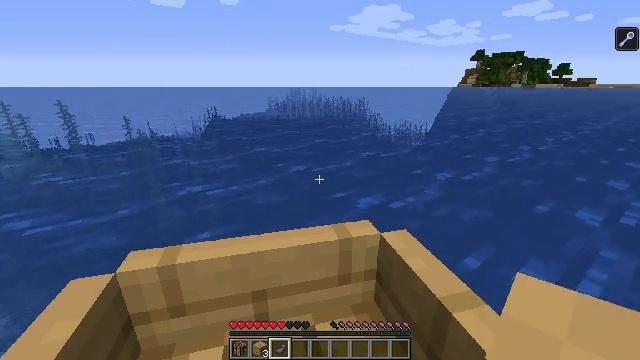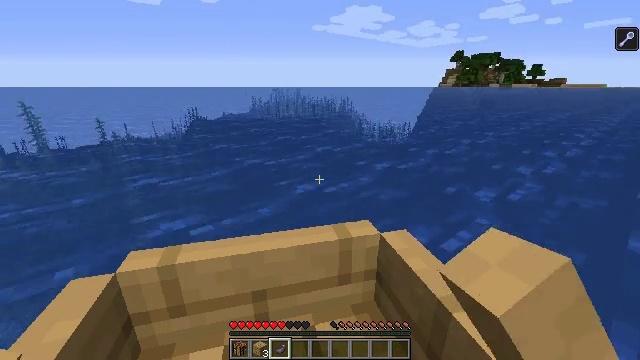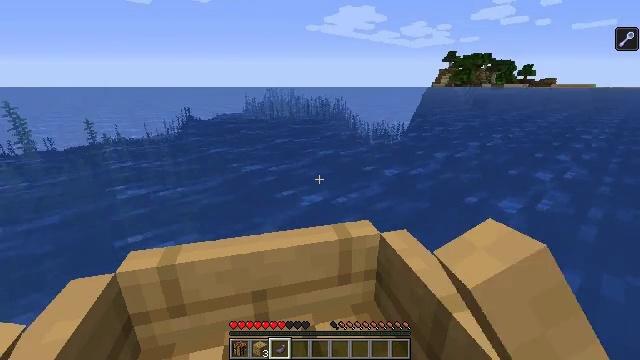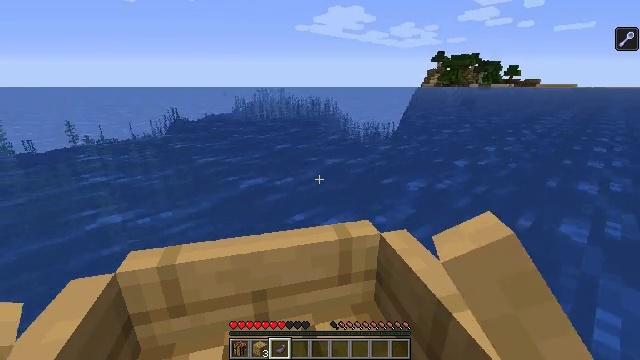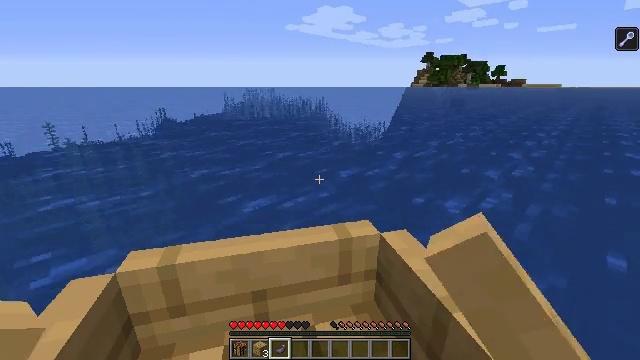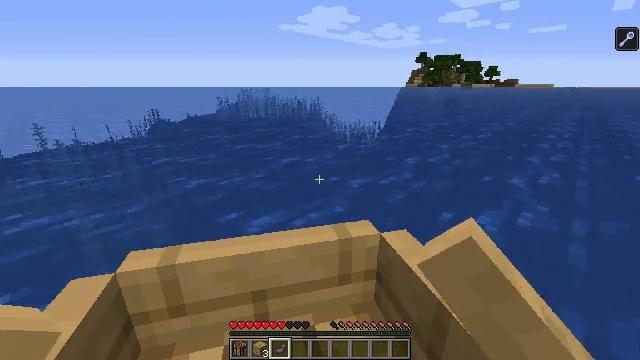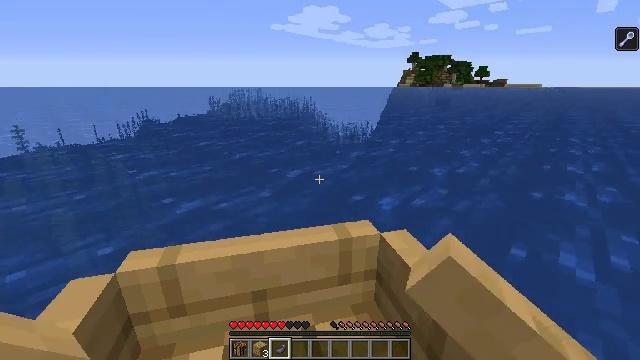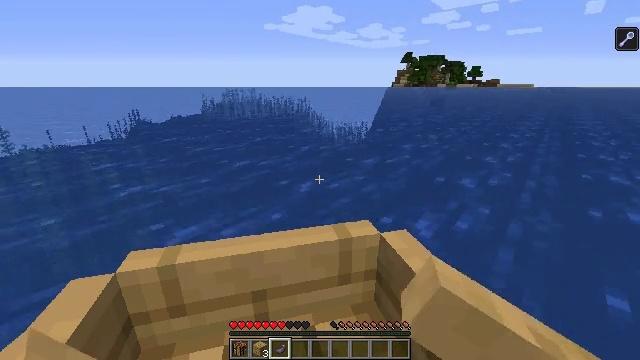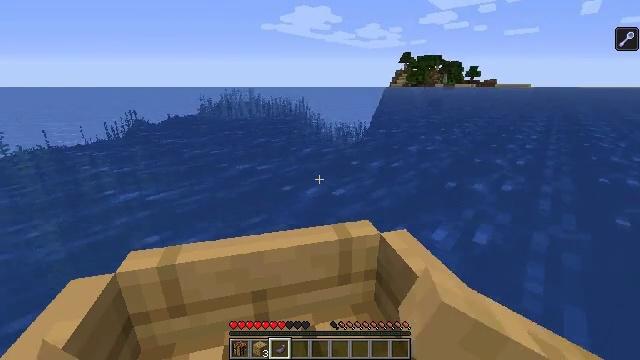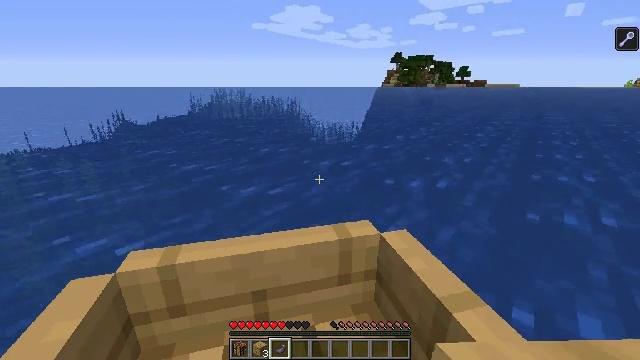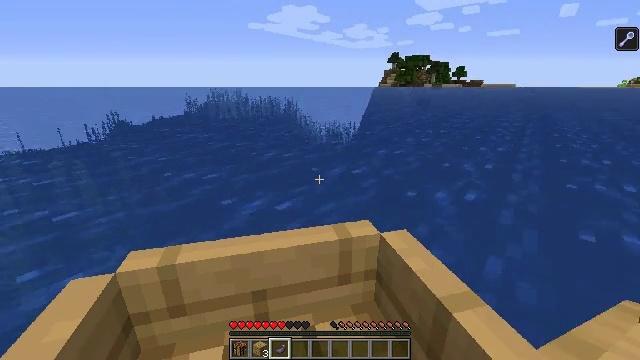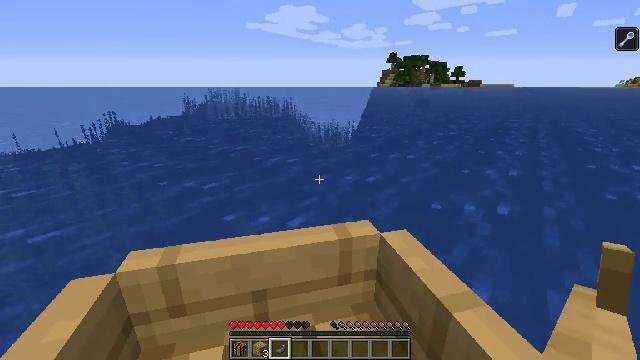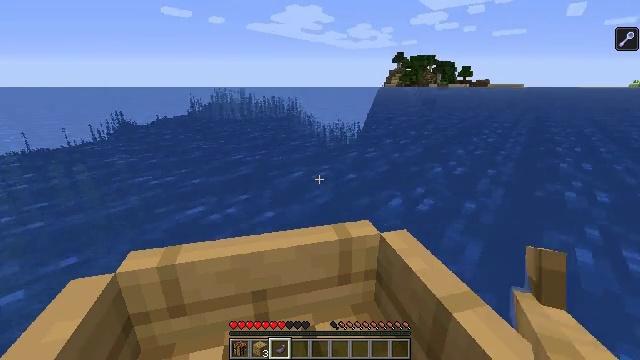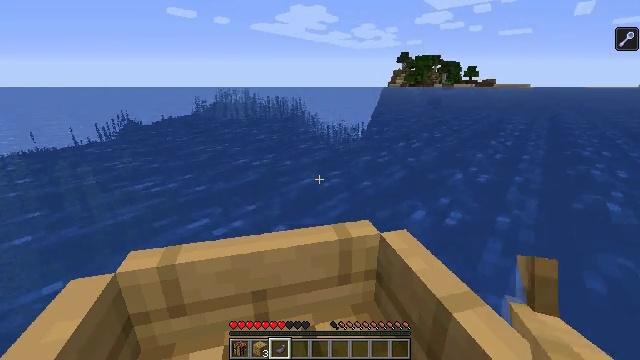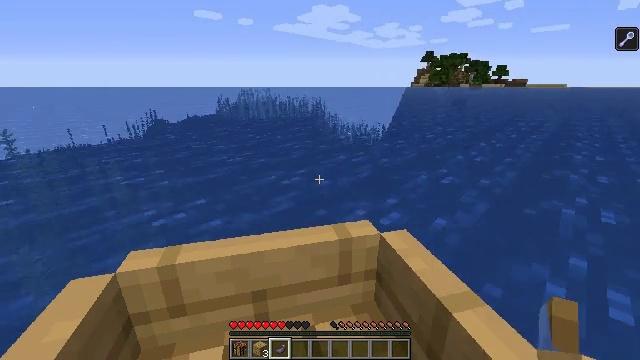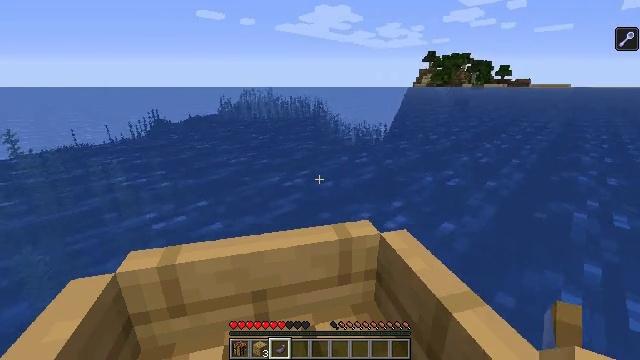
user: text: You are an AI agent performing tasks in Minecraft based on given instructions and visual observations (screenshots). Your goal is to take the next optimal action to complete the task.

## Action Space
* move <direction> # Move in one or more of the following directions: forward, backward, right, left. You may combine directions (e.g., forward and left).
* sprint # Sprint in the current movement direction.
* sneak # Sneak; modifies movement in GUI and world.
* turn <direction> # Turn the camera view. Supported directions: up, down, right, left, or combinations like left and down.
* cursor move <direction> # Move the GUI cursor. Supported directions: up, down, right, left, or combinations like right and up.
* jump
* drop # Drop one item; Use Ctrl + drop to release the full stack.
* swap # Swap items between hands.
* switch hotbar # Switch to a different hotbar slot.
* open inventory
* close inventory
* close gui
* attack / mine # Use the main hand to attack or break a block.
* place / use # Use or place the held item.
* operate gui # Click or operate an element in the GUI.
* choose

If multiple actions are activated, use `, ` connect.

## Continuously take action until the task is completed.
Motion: motion action
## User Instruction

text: Break kelp blocks underwater.
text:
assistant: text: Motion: move forward
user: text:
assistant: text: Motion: move forward
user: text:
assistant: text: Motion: move forward
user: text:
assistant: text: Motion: move forward
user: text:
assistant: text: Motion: move forward
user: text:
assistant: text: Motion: move forward
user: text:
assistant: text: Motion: move forward
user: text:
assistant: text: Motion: move forward
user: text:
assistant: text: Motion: move forward
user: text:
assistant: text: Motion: move forward and move left
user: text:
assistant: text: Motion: move forward and move left
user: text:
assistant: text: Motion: move forward and move left
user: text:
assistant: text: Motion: move forward and move left
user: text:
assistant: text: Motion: move forward and move left
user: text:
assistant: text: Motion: move forward and move left
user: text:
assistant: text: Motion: move forward and move left
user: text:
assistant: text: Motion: move forward
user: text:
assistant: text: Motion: move forward
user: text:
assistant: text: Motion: move forward
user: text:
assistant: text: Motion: move forward
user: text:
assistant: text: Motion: move forward
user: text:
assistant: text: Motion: move forward
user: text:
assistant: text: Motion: move forward
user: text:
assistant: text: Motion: move forward
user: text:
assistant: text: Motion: move forward
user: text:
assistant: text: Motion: move forward
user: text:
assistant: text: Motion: no_op
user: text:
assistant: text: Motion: no_op
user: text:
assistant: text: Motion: no_op
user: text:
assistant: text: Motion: no_op